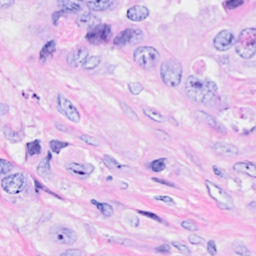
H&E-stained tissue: Breast